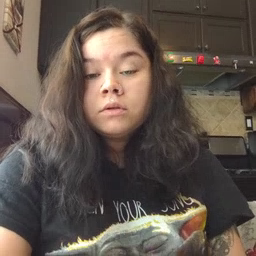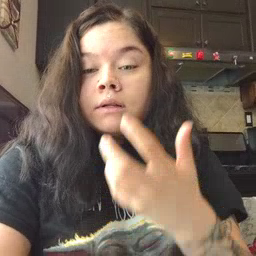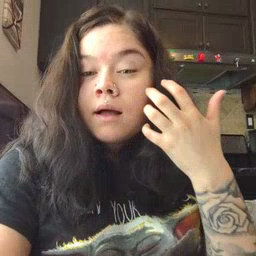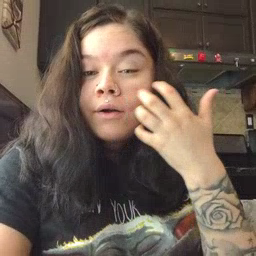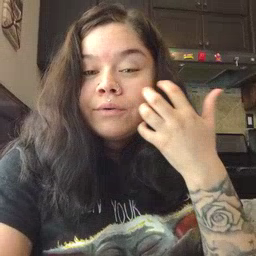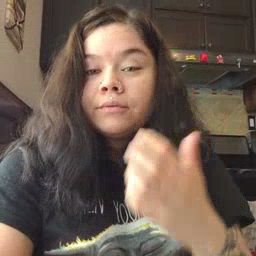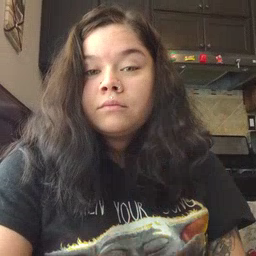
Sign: tiger